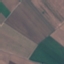
Label: AnnualCrop